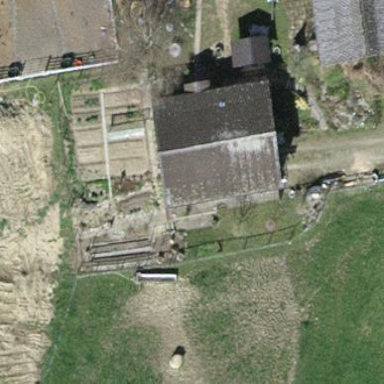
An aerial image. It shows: Farm building with gabled roof.